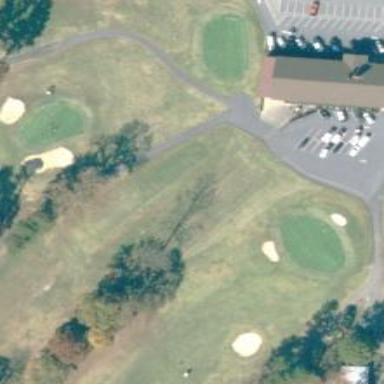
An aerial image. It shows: Golf tee.